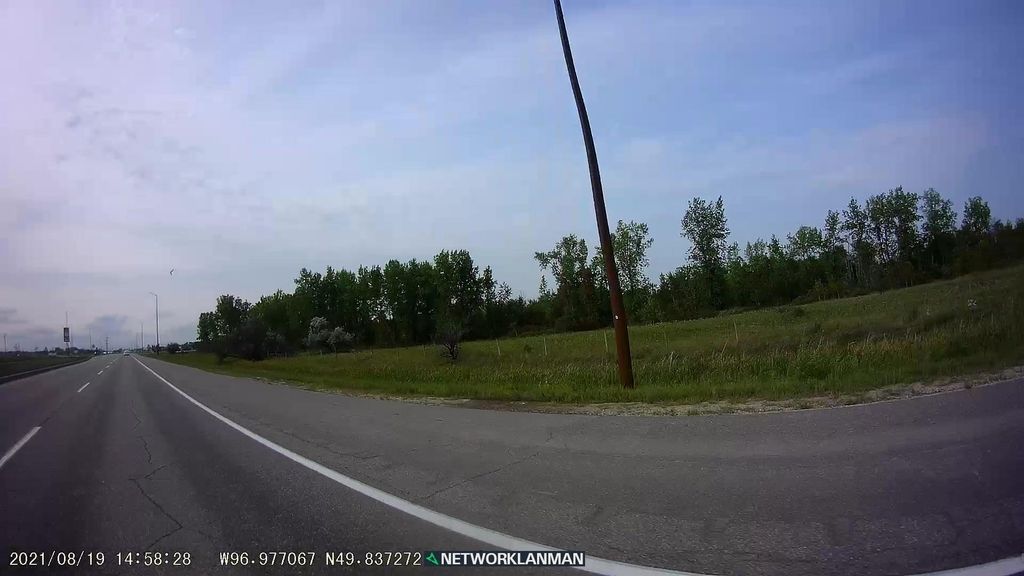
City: winnipeg